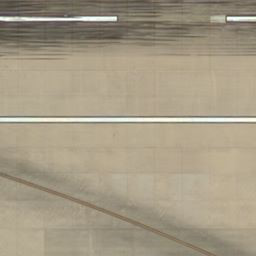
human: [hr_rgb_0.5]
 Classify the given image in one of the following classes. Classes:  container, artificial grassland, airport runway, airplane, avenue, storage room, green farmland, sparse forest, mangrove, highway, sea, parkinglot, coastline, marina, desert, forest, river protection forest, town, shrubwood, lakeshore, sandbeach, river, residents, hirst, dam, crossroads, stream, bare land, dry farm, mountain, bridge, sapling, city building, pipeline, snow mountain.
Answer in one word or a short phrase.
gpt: airport runway